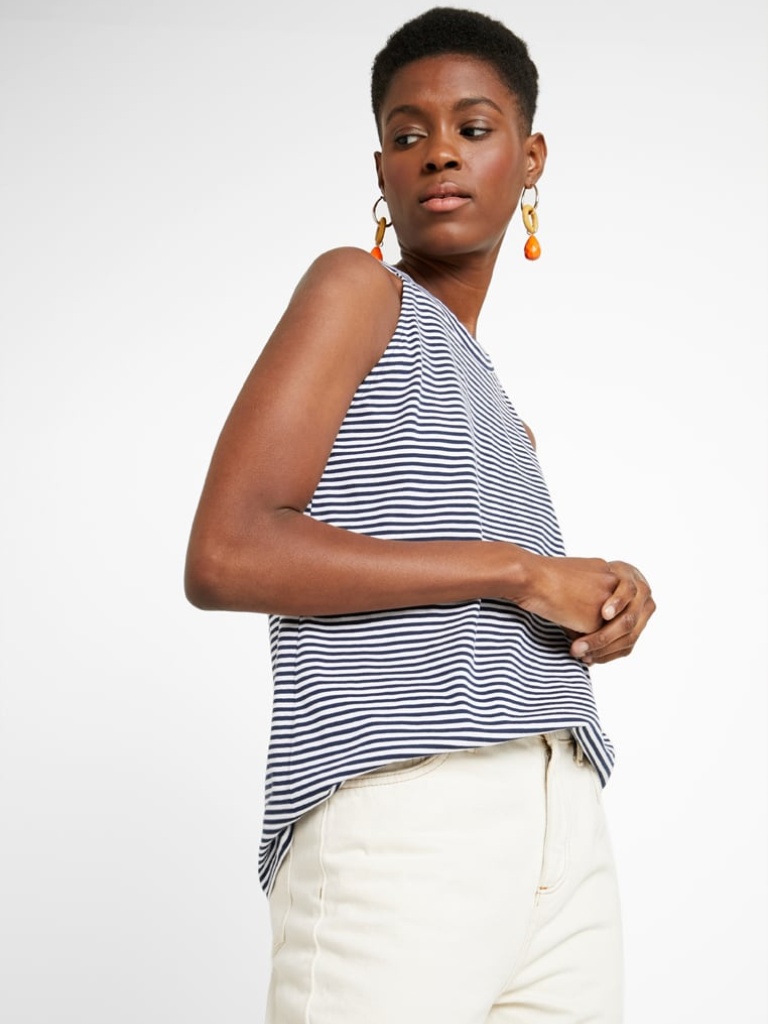
cotton relaxed sleeveless hip length French Tucked crew tank